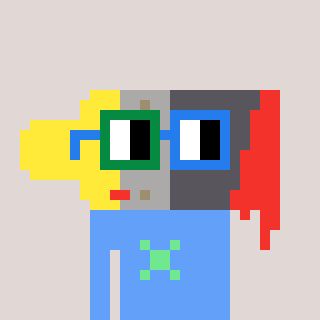
a pixel art character with square green and blue glasses, a paintbrush-shaped head and a blue-colored body on a warm background